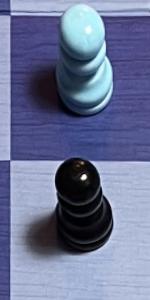
Label: Pawn_Black